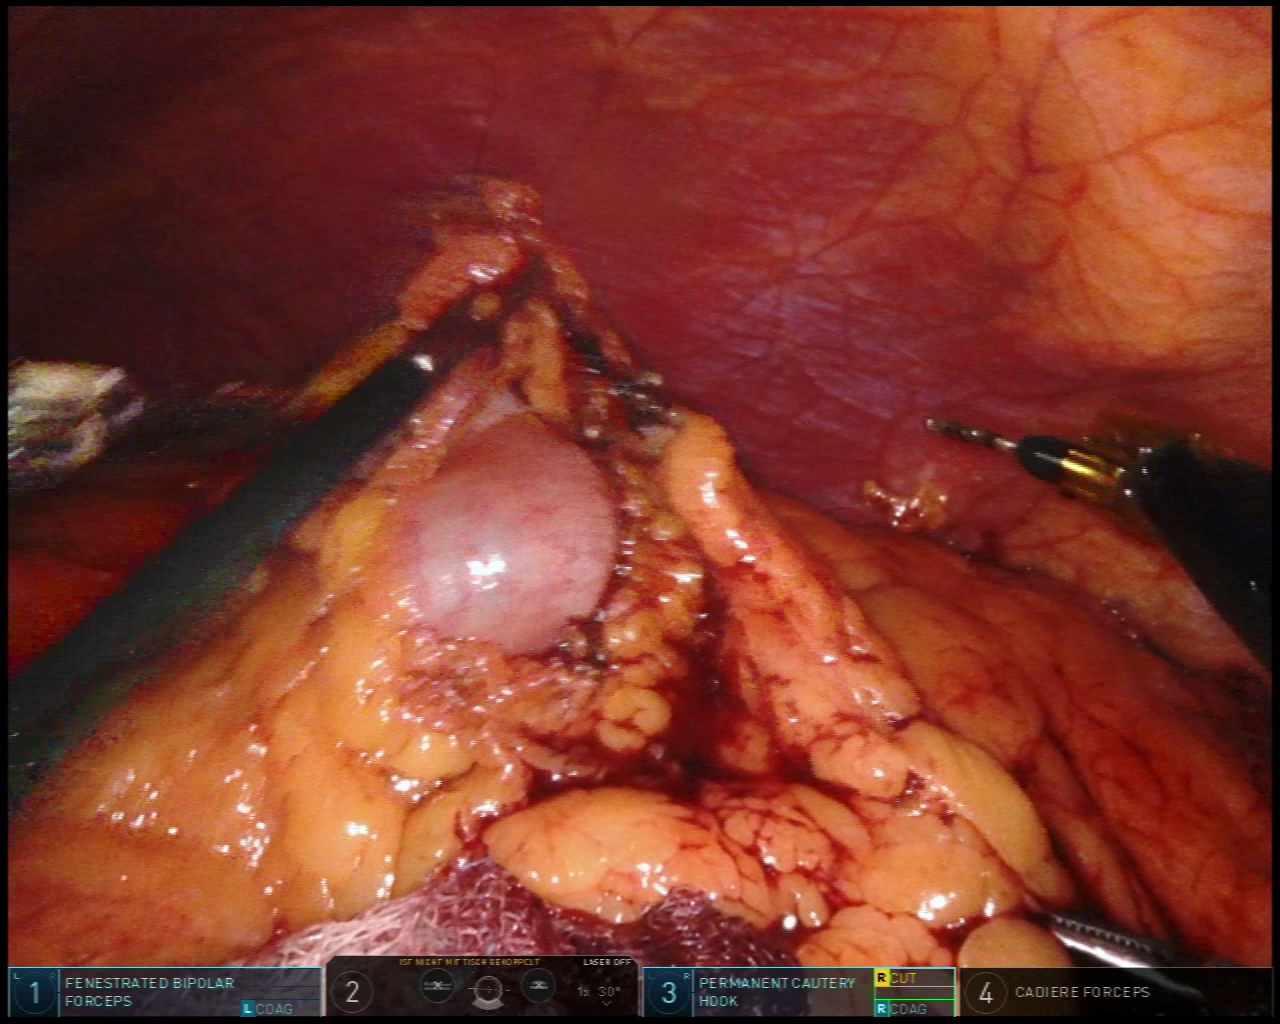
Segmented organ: abdominal_wall
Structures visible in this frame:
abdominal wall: yes
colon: yes
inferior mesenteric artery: no
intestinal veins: no
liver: no
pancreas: no
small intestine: no
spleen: no
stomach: no
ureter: no
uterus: no
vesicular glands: no